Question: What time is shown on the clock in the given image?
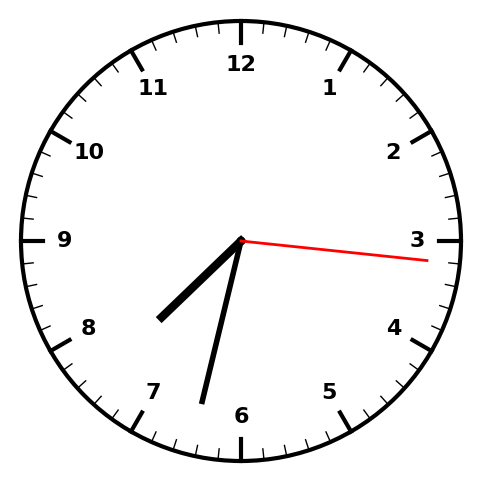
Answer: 07:32:16